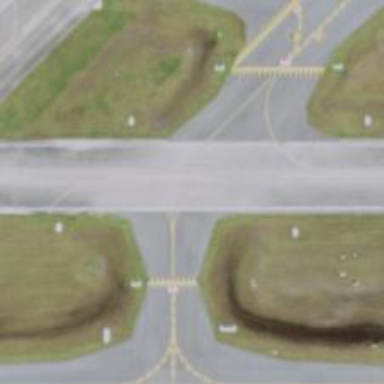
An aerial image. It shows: View of taxiway at the airport.